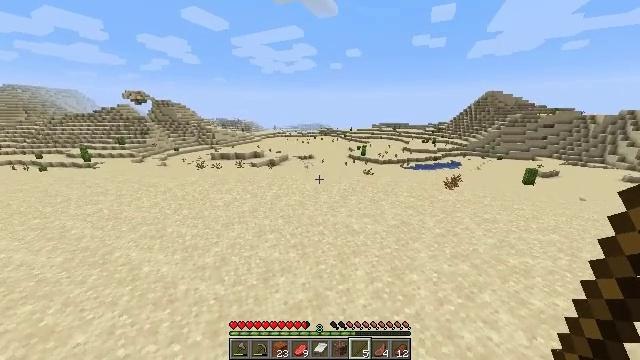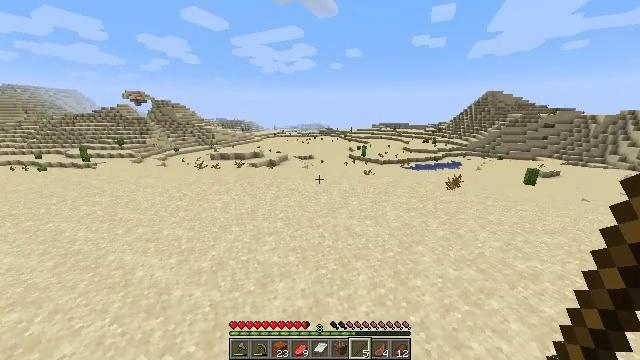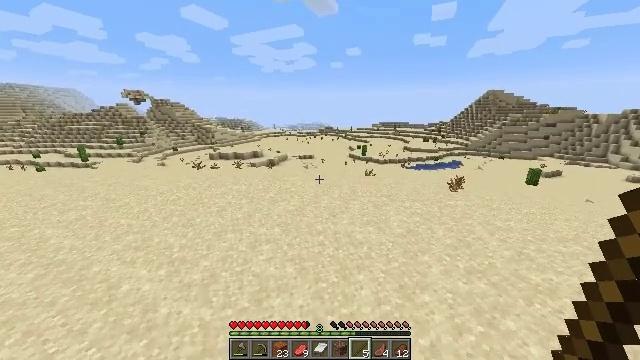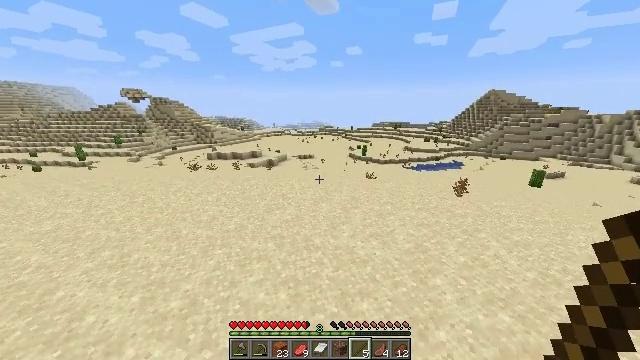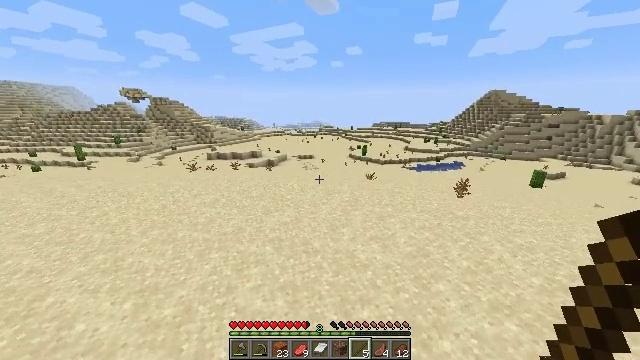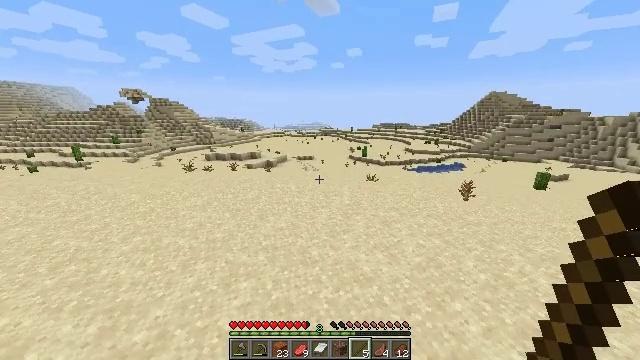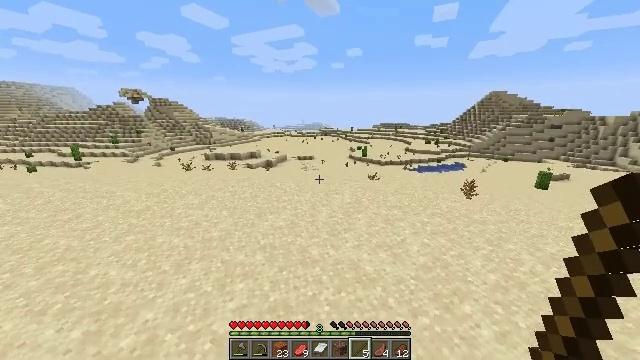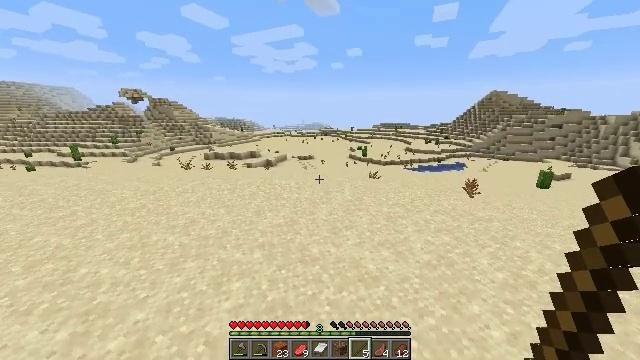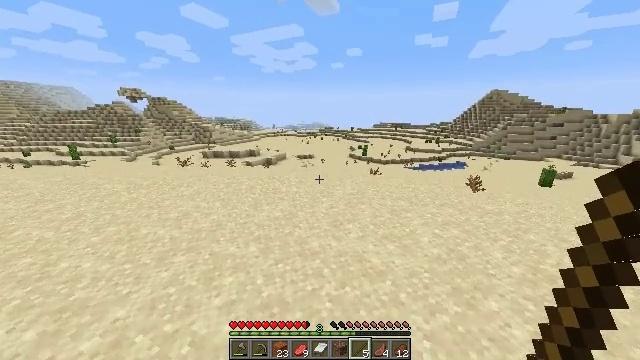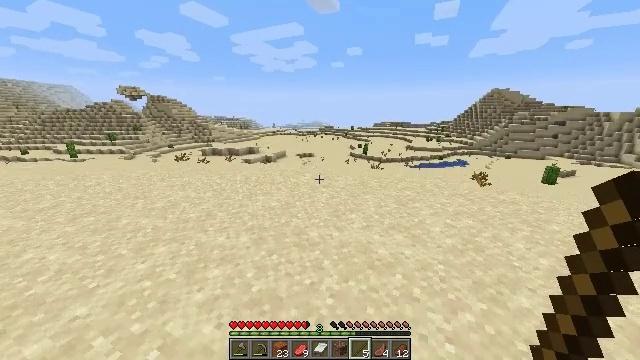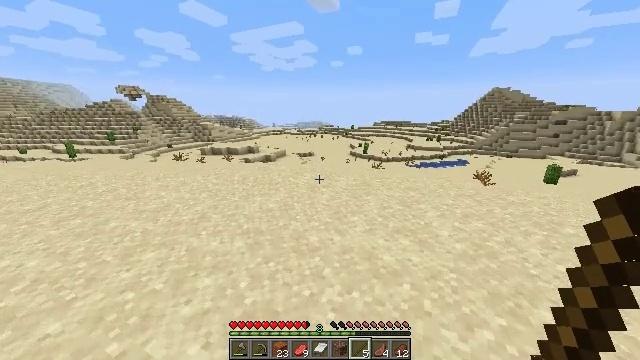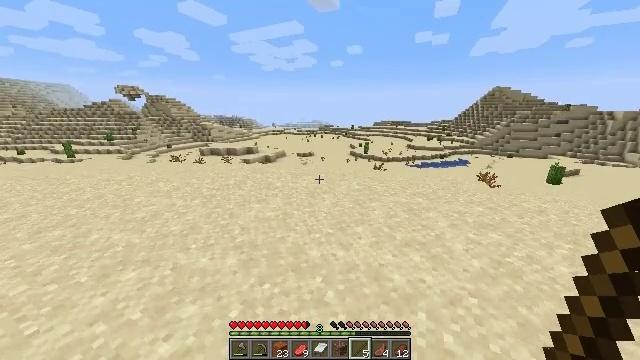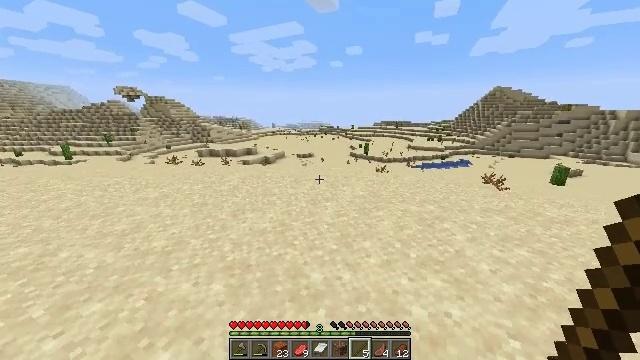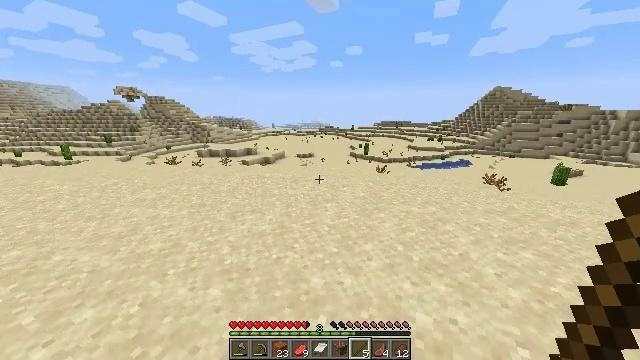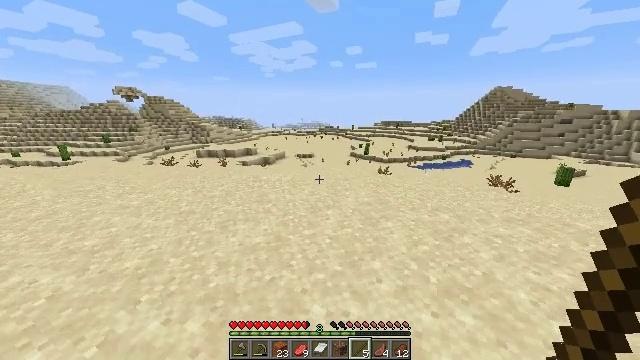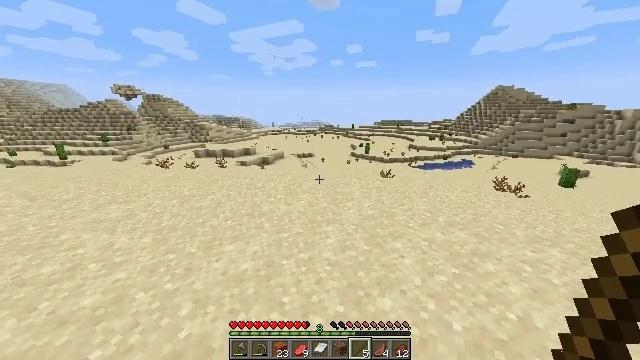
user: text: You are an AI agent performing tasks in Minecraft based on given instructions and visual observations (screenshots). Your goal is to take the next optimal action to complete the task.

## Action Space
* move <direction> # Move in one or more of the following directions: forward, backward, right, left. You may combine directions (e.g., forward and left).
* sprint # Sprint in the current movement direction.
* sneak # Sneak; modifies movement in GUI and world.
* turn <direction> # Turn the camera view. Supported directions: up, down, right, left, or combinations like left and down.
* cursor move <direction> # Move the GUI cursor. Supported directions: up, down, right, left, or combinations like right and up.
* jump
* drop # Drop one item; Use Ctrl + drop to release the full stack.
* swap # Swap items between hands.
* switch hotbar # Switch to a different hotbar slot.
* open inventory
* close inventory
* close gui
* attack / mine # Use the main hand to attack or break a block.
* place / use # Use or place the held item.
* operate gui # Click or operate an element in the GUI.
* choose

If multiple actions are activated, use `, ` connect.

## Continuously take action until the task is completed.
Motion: motion action
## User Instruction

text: Left click to mine the dead bush.
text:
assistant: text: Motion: move forward
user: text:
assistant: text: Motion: move forward
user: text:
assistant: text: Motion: move forward
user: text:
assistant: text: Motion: move forward
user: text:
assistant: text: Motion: move forward
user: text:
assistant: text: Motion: move forward
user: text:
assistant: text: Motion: move forward
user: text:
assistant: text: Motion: move forward
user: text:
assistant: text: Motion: move forward
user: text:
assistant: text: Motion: move forward
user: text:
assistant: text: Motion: move forward
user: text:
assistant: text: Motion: move forward
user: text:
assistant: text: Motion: move forward
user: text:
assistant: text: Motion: move forward
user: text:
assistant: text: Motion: move forward
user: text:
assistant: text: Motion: move forward
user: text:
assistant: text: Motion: move forward
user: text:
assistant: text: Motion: move forward
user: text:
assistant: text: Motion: move forward
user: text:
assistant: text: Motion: move forward
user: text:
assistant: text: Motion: move forward
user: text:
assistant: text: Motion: move forward
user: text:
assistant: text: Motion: move forward
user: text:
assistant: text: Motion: move forward
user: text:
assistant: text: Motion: move forward
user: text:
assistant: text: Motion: move forward
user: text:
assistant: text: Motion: move forward
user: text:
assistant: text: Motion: move forward
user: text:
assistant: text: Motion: move forward
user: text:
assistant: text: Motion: move forward